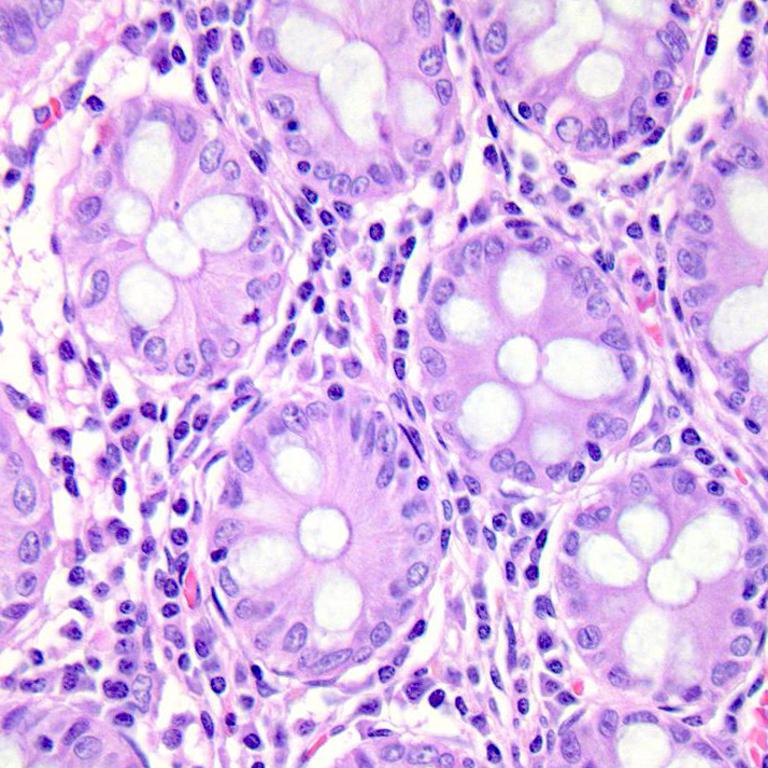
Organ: colon
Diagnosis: benign